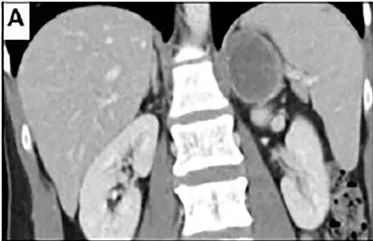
Imaging and pathological examination of the adrenal tumor. (A) Coronal CT with contrast showing left adrenal mass approximately 4.5 x 4.8 cm in size with heterogeneous progressive enhancement.
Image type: radiology (ct)